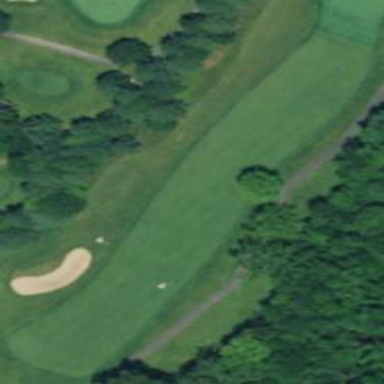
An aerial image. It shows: Grassy fairway on golf course.